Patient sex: M
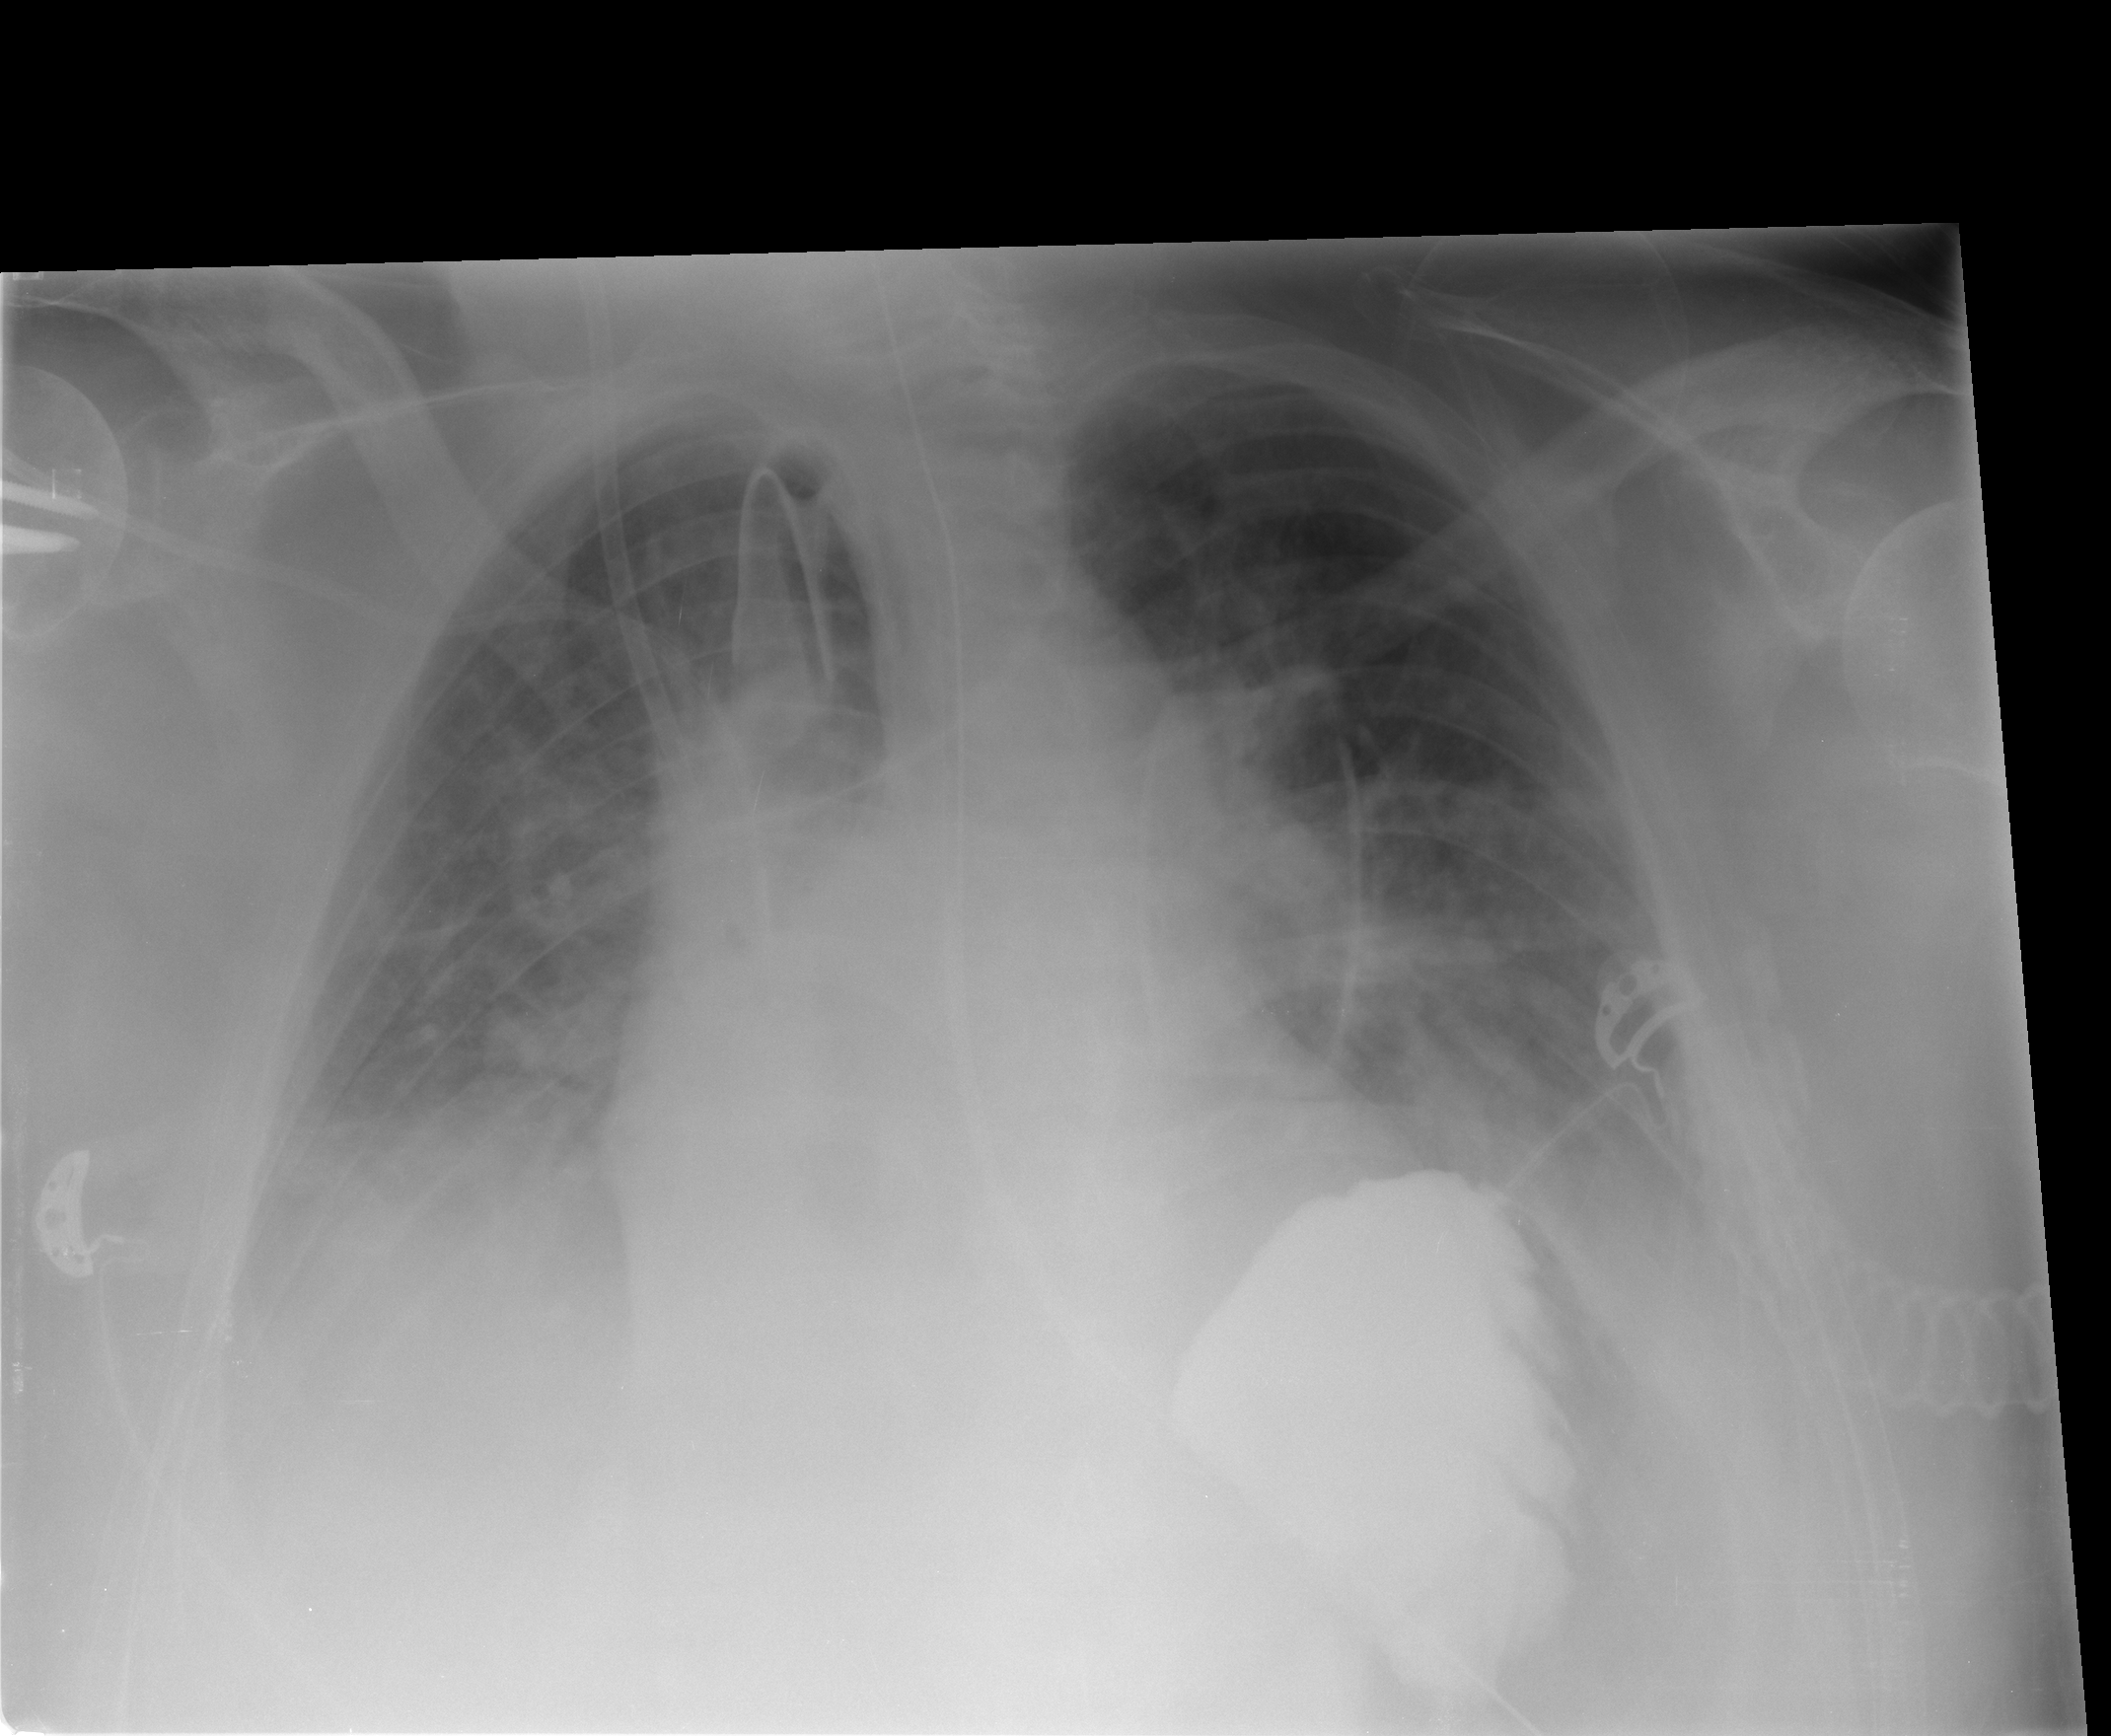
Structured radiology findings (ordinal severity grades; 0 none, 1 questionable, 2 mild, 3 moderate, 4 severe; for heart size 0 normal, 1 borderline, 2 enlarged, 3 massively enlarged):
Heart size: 2
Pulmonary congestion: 2
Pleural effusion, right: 3
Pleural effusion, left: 3
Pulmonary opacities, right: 2
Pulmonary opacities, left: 2
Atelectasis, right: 3
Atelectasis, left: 3